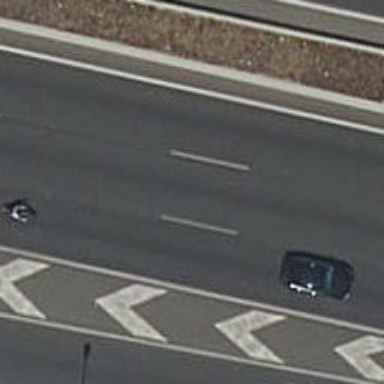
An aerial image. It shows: Asphalt motorway.